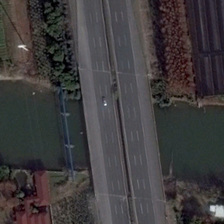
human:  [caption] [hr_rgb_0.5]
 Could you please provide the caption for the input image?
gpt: many green trees are in two sides of a river with a bridge .

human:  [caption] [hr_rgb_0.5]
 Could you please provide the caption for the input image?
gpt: many green trees are in two sides of a river with a bridge .

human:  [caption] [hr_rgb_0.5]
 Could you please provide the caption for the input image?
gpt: many green trees are in two sides of a river with a bridge .

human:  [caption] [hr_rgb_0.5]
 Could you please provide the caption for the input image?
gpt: many green trees are in two sides of a river with a bridge .

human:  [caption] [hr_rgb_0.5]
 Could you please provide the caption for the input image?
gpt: many green trees are in two sides of a river with a bridge .